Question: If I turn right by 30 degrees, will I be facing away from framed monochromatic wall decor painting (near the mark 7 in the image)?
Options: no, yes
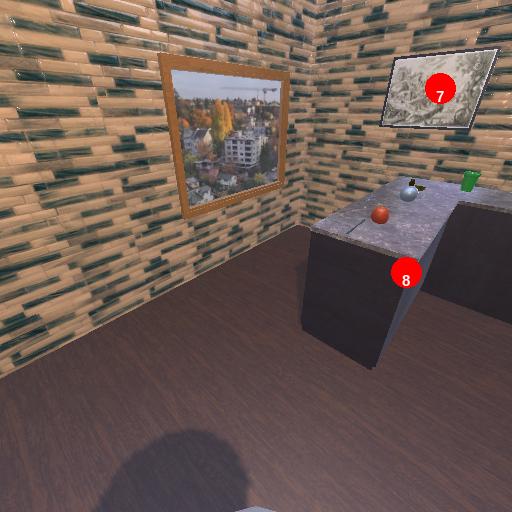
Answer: no